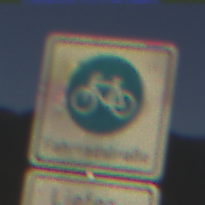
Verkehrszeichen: BeginnFahrradstrasse
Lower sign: BesondereFahrzeugeUndTransportgueter5
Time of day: SunriseSunset
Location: Outdoor (Nature)
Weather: Clear
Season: NotSpecified
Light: Natural